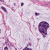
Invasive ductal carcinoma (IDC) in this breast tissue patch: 1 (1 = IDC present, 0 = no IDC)